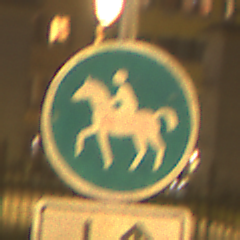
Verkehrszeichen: Reitweg
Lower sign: RichtungsangabeDurchPfeile8
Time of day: Night
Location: Outdoor (Urban)
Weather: Clear
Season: NotSpecified
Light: Artificial